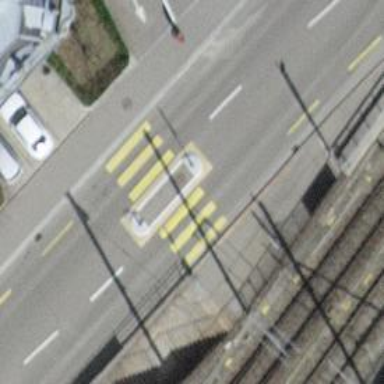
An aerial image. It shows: Zebra crossing with road island.